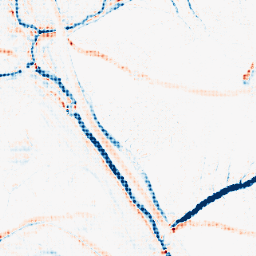
Category: morphological
Decomposition family: morphological_ellipse
Decomposition parameters: operation: average
width: 10
height: 5
Upsampling method: sinc_blackman
Upsampling parameters: scale: 4
kernel_size: 4
Upsampling scale: 4